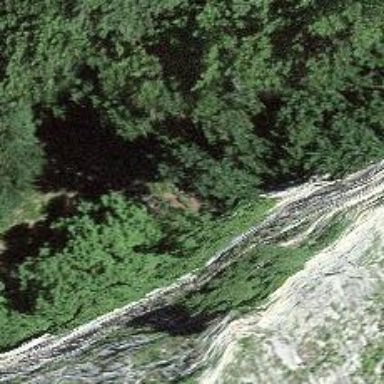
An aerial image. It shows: Cliff in nature.